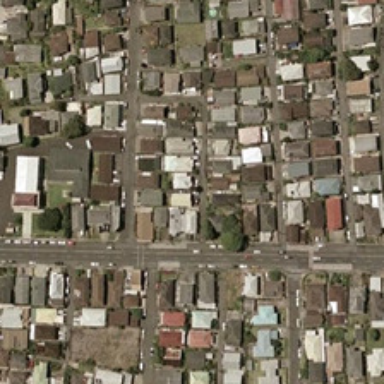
Many buildings and some green trees are in a dense residential area .